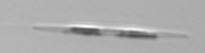
Label: pennate_Pseudo-nitzschia